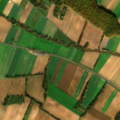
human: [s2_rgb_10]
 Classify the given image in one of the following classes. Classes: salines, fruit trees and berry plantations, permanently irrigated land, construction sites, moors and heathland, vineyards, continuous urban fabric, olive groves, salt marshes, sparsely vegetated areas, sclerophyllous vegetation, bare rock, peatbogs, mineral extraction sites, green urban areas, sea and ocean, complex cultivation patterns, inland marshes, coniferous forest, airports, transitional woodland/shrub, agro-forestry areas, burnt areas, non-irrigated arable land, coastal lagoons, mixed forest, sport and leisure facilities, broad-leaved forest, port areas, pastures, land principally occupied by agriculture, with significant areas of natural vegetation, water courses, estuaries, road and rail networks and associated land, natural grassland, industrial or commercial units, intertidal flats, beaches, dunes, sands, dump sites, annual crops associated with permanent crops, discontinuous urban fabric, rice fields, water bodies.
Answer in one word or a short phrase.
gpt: non-irrigated arable land, land principally occupied by agriculture, with significant areas of natural vegetation, broad-leaved forest